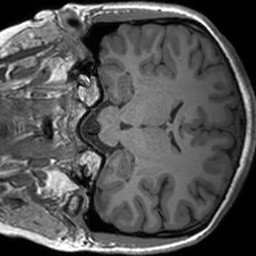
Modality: T1w
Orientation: coronal
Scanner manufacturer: siemens
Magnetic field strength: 3 T
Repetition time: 1.54 s
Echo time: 0.00234 s